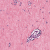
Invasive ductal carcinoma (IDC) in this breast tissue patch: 0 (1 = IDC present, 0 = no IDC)